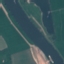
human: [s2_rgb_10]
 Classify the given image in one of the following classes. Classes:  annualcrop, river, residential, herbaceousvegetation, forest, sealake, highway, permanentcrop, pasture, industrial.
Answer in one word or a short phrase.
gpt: River